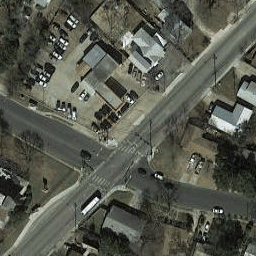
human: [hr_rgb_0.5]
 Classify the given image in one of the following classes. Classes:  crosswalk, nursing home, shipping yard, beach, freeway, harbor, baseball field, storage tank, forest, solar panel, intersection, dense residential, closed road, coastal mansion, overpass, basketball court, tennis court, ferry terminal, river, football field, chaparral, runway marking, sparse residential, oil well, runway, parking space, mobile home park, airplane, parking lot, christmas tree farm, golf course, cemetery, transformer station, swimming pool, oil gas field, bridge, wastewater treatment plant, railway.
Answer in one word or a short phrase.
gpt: intersection